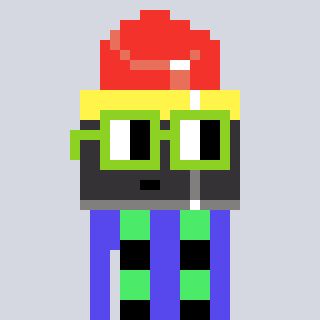
a pixel art character with square light green glasses, a lipstick-shaped head and a computerblue-colored body on a cool background